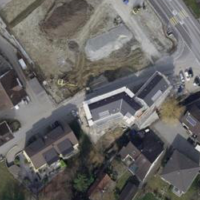
EUNIS habitat code: 54
Species observed at this site:
Fritillaria meleagris